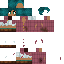
A female human skin with medium skin, wearing brown long hair dressed in a blue hoodie and brown pants, featuring a closed mouth.